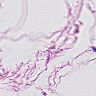
Metastatic tissue present: no